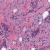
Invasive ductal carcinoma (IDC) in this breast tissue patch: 1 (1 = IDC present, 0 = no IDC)